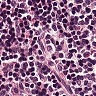
Metastatic tissue present: no